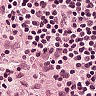
Metastatic tissue present: no